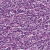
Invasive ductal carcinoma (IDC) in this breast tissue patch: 0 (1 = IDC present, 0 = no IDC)